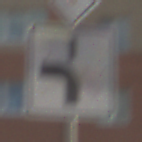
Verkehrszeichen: VerlaufVorfahrtsstrasse5
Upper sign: Vorfahrtsstrasse
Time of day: MorningAfternoon
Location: Outdoor (Urban)
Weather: PartlyCloudy
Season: NotSpecified
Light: Natural